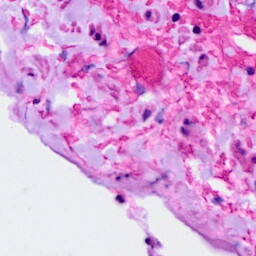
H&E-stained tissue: Ovarian